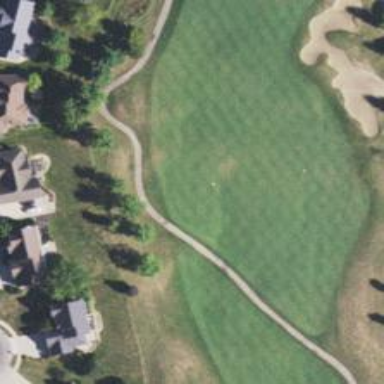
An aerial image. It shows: Golf hole.